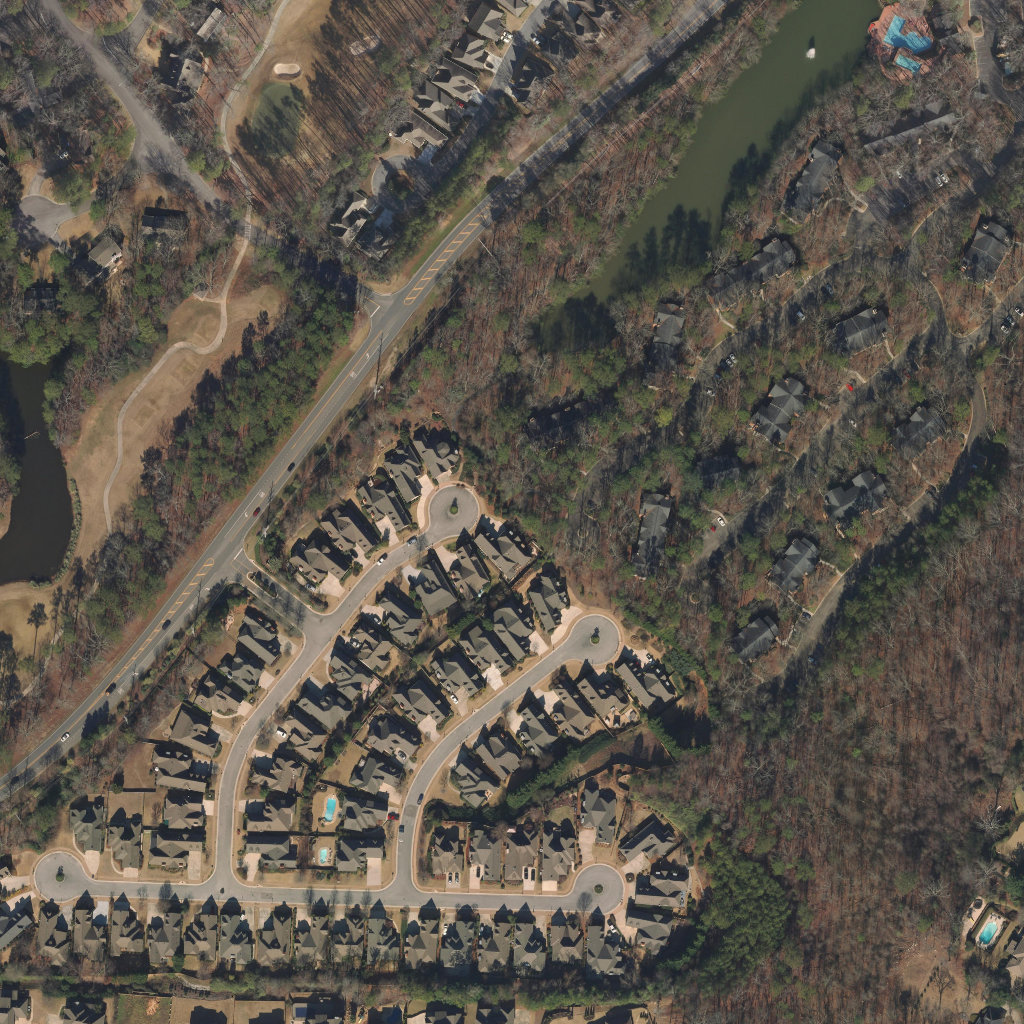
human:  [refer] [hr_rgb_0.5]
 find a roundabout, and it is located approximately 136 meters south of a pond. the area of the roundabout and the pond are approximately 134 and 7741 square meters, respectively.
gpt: <box>[[56, 60, 59, 64, 0]]</box>

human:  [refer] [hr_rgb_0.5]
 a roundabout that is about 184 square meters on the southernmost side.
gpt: <box>[[56, 85, 60, 88, 0]]</box>

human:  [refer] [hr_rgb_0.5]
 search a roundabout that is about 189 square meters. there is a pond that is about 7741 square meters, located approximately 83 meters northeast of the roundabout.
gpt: <box>[[42, 47, 46, 51, 0]]</box>